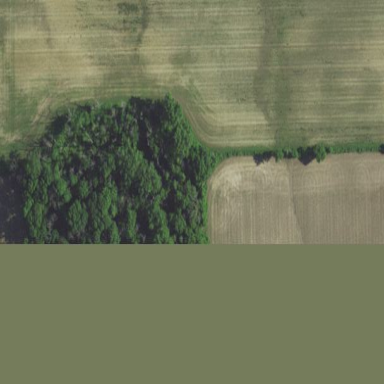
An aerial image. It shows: Deciduous broadleaved woodland.